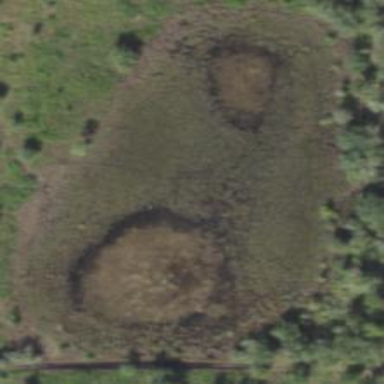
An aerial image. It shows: Marshy wetland area.